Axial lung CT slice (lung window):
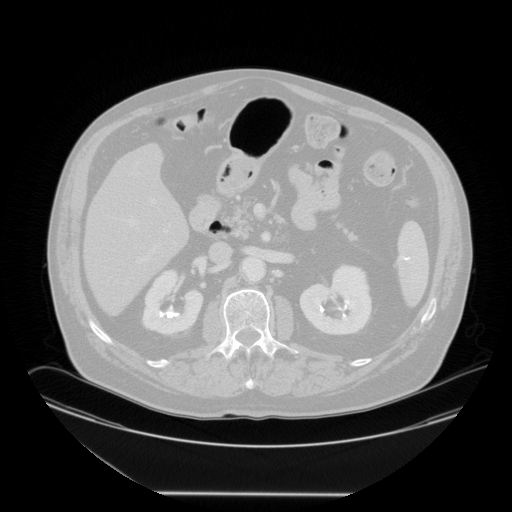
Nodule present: no